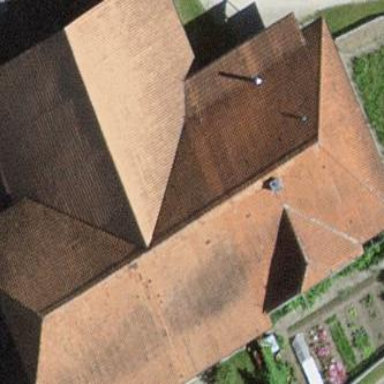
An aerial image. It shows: Farm building.